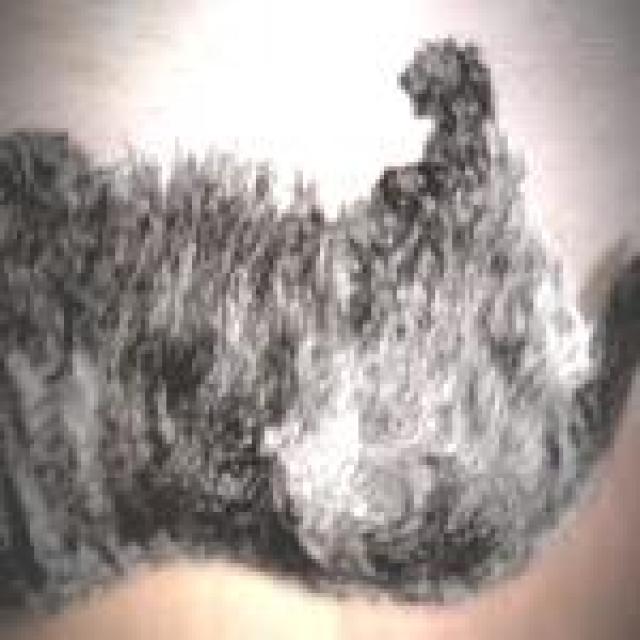
Canine fungal skin infection — characterized by alopecia, scaling, crusting, and circular lesions. Common agents include Malassezia and Candida species.